Question: i have a website and i want that users will be able to go to specific parts of the site directly from google.
.
how do i add it?
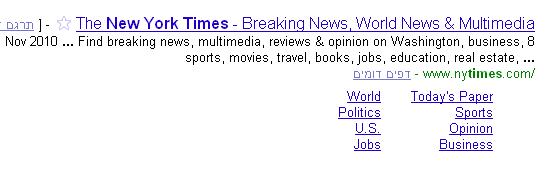
Answer: These are dynamically generated by Google.
<URL>
Unfortunately, you don't really have control over them besides general SEO techniques, making sure there's focus on the pages you want to be featured to be more prominent than others. As far as I can find, the actual algorithms to determine the sitelinks aren't widely known. If you search around, though, you'll see a bunch of speculation.
If you do have sitelinks there that you absolutely don't want to appear, you can remove them, using Google's Webmaster Tools (<URL>. However, you can only block them temporarily, not outright delete them, add new ones, or reorder them.